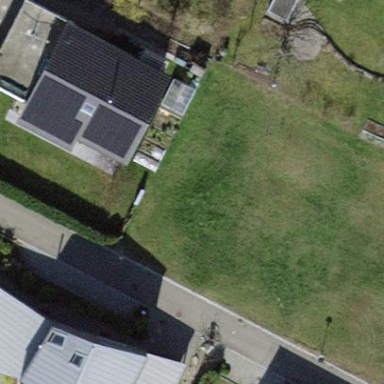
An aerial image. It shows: Detached building.